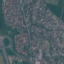
Land use / land cover class: Residential